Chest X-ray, PA view. Patient: 41 years old, sex F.
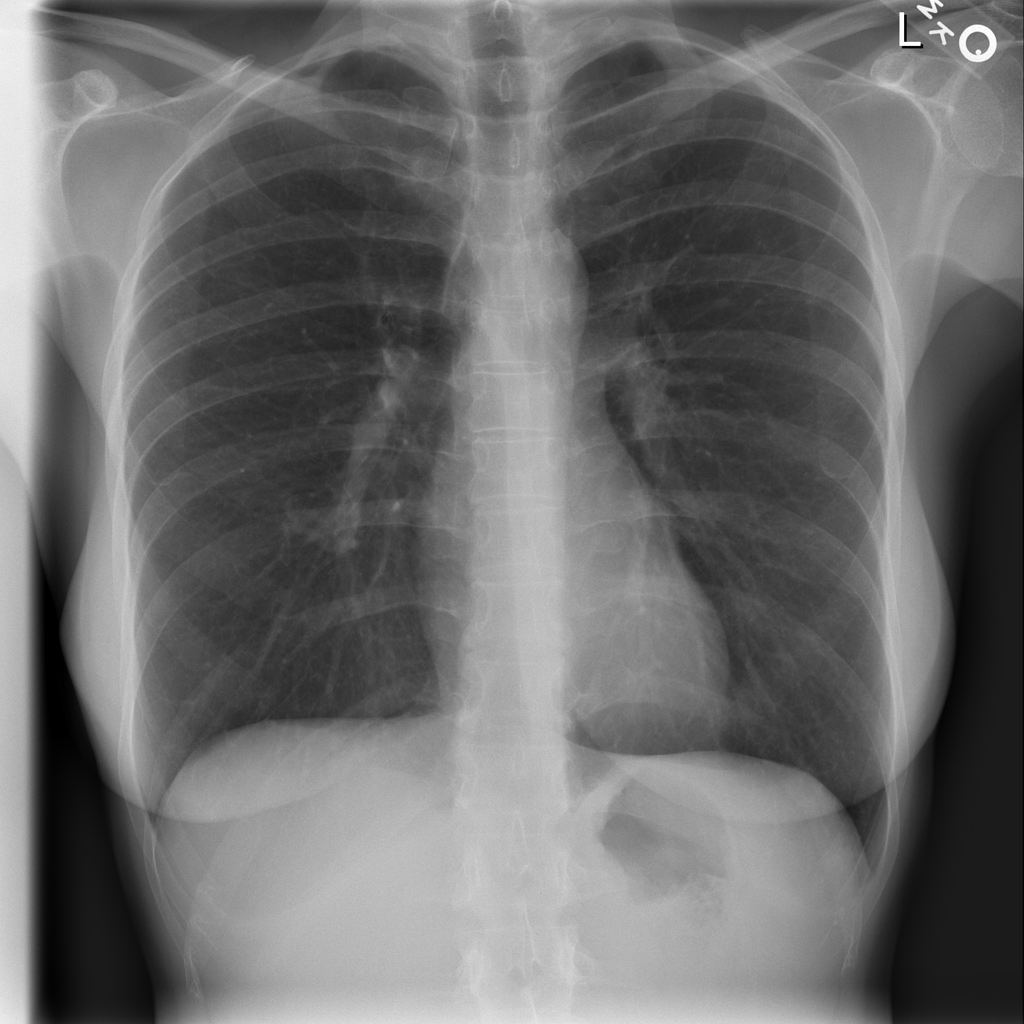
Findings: No Finding